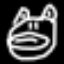
Label: frog